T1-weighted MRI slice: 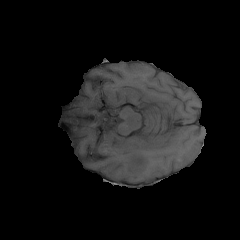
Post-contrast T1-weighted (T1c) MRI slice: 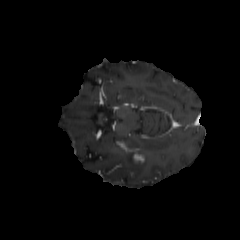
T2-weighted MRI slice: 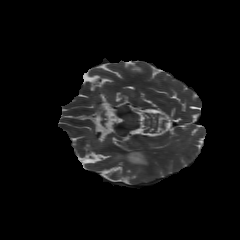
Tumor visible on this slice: yes